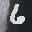
Label: 6